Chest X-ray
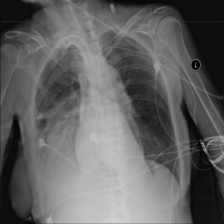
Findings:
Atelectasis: negative
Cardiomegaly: negative
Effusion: positive
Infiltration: positive
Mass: negative
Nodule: negative
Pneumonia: negative
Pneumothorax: negative
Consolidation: negative
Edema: negative
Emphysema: negative
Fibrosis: negative
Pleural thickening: negative
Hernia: negative